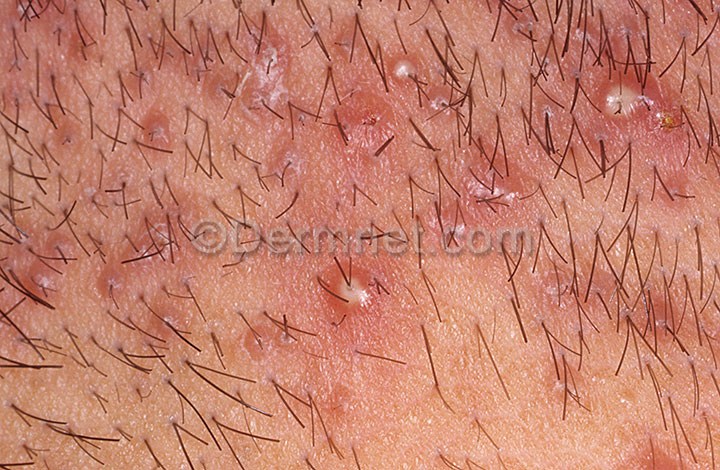
Disease: Hair Loss Photos Alopecia and other Hair Diseases